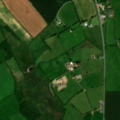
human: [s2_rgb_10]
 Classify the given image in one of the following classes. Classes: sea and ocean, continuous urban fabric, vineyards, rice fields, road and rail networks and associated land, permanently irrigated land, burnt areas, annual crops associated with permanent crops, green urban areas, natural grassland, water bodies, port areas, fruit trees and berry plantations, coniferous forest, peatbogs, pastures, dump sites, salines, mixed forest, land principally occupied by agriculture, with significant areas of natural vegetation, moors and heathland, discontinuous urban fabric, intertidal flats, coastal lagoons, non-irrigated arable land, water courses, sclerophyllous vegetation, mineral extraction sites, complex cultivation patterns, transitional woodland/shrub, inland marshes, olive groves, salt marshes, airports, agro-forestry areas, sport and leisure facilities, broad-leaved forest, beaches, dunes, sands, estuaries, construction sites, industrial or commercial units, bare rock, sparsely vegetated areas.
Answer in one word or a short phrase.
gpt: non-irrigated arable land, pastures